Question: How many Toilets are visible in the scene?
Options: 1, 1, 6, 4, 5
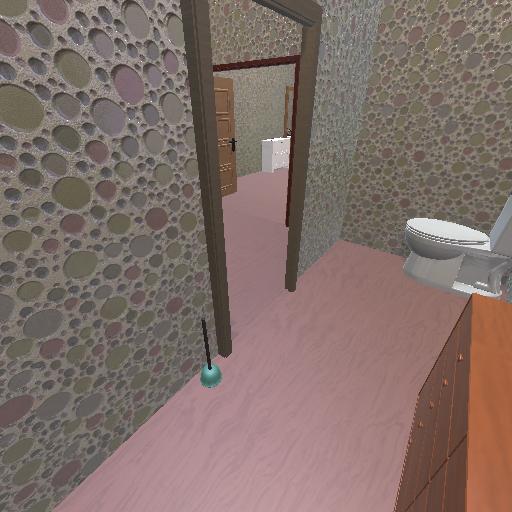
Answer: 1